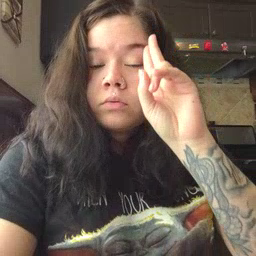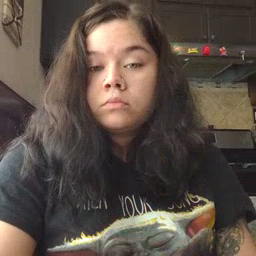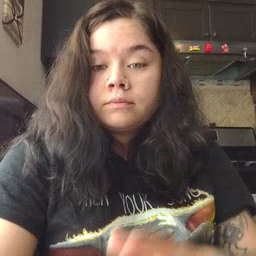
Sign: uncle